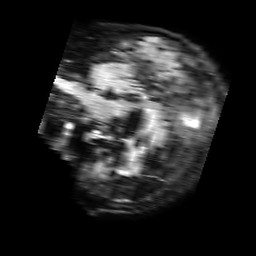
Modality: FLAIR
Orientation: sagittal
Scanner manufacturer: philips
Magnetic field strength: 1.5 T
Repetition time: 6 s
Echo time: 0.1029 s